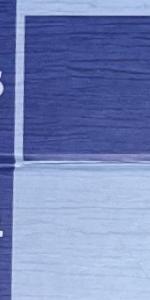
Label: Empty